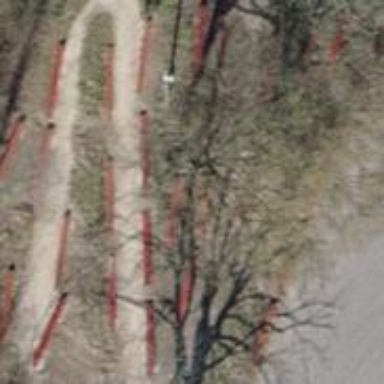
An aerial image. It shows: Red bench.